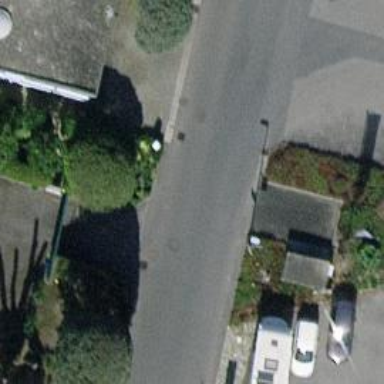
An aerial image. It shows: Bus stop with platform for public transport.